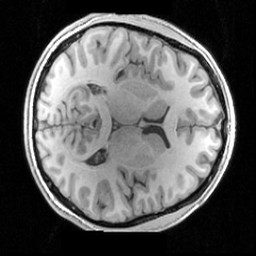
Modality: T1w
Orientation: axial
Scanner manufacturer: siemens
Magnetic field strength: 3 T
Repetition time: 1.63 s
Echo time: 0.00311 s